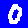
Digit: 0